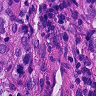
Metastatic tissue present: yes